Interaction volume radius: 5 \u00c5
Interaction volume height: 15 \u00c5
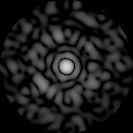
Disorder parameter: 0.8179